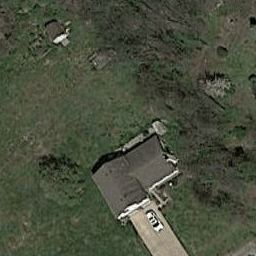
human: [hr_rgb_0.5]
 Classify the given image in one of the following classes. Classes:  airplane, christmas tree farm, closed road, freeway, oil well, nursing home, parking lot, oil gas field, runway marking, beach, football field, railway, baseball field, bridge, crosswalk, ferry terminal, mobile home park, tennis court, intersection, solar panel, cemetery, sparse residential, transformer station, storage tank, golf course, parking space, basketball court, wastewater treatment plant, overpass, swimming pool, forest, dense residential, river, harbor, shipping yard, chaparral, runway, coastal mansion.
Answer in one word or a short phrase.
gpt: sparse residential